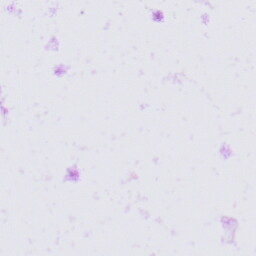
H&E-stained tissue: Prostate